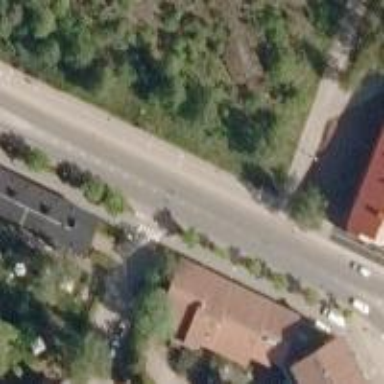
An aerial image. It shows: Road with "give way" sign.